Question: How can i add a WCF application as a folder under IIS. Iam able to host the WCF application as a Virtual Directory. But the client requirement is to host it as a simple folder. I dont see any option to add an application as a folder in IIS. How can i achieve this?
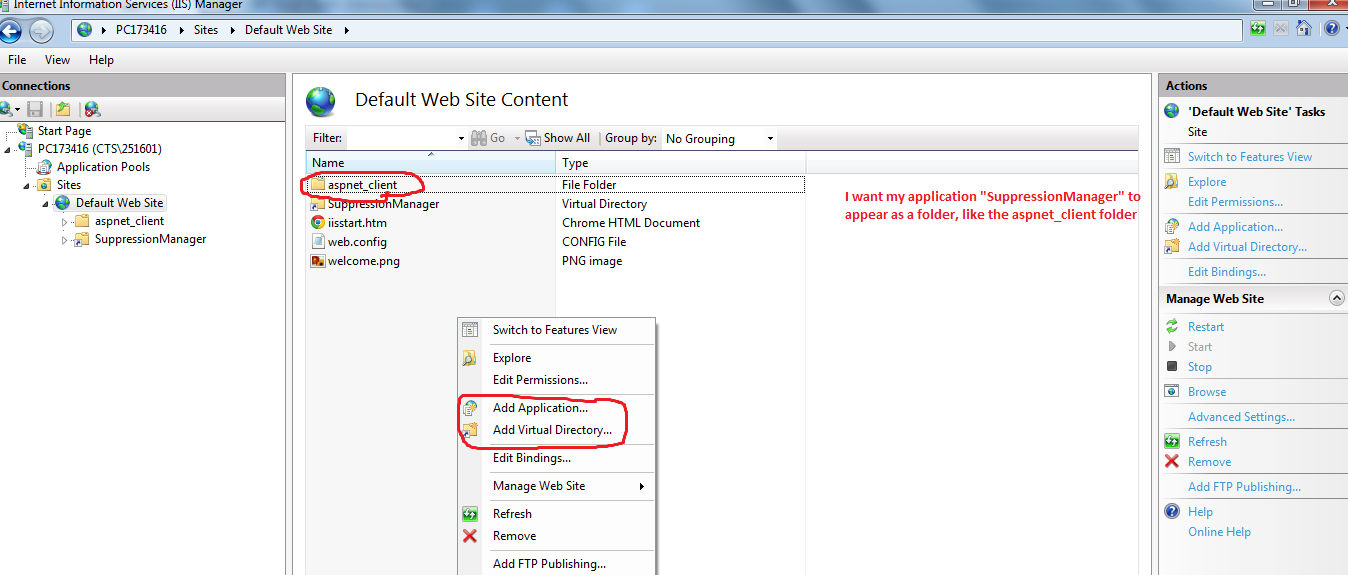
Answer: your client is using fuzzy terminology. It's either an IIS vdir or an IIS App, and there's very little difference. It's possible that the client already has a vdir set up. In that case maybe he wants you to drop the WCF code into a subfolder of that vdir. you will need to verify. If that's the case, then you have no business going into the iis manager. Just create a subfolder in the physical directory that corresponds to his vdir, and drop your files there.